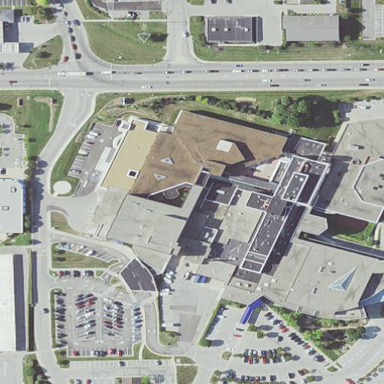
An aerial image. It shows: Hospital building.